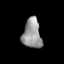
Tissue: lung
Cell type: Endothelial cells
Senescence score: 0.2407
Nuclear area (px): 542
Mean DAPI intensity: 150.744